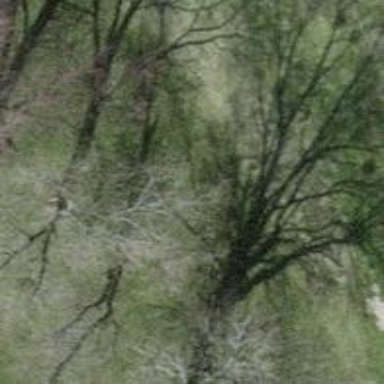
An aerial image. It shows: Urban area featuring tree as natural element.